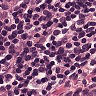
Metastatic tissue present: no